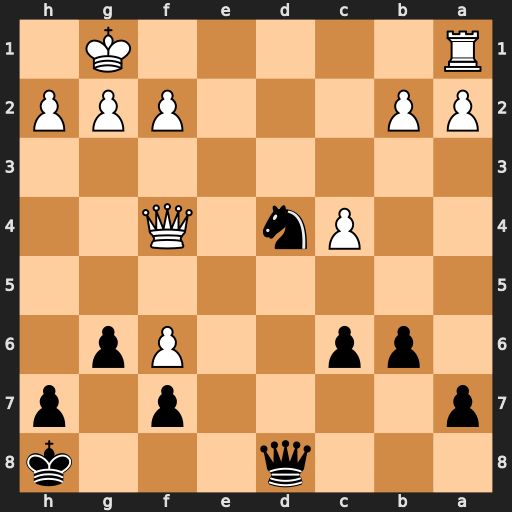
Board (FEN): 3q3k/p4p1p/1pp2Pp1/8/2Pn1Q2/8/PP3PPP/R5K1
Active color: b
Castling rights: -
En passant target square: -
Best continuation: Ne2+ Kh1 Nxf4